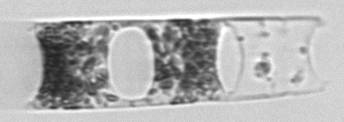
Label: Hemiaulus_membranaceus